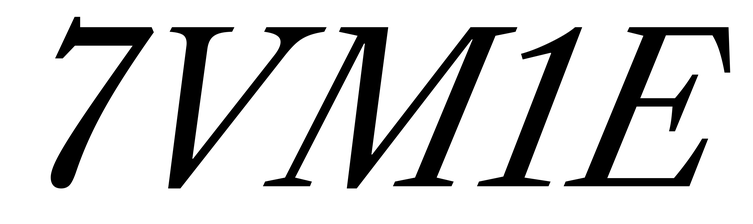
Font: LibreCaslonText-Italic_Italic